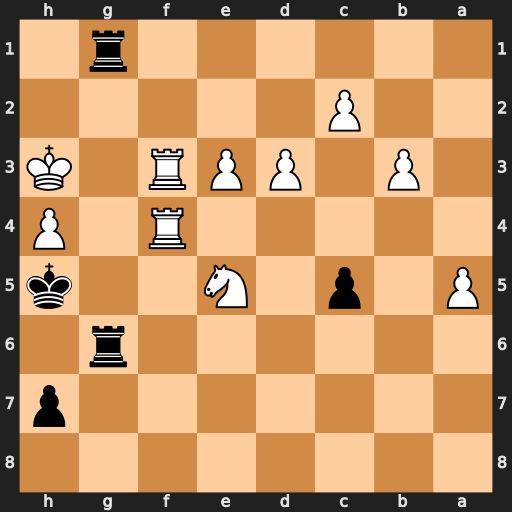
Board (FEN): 8/7p/6r1/P1p1N2k/5R1P/1P1PPR1K/2P5/6r1
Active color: b
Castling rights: -
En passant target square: -
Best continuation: Rh1#